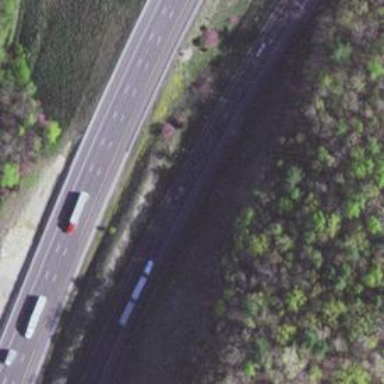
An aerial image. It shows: Asphalt motorway.